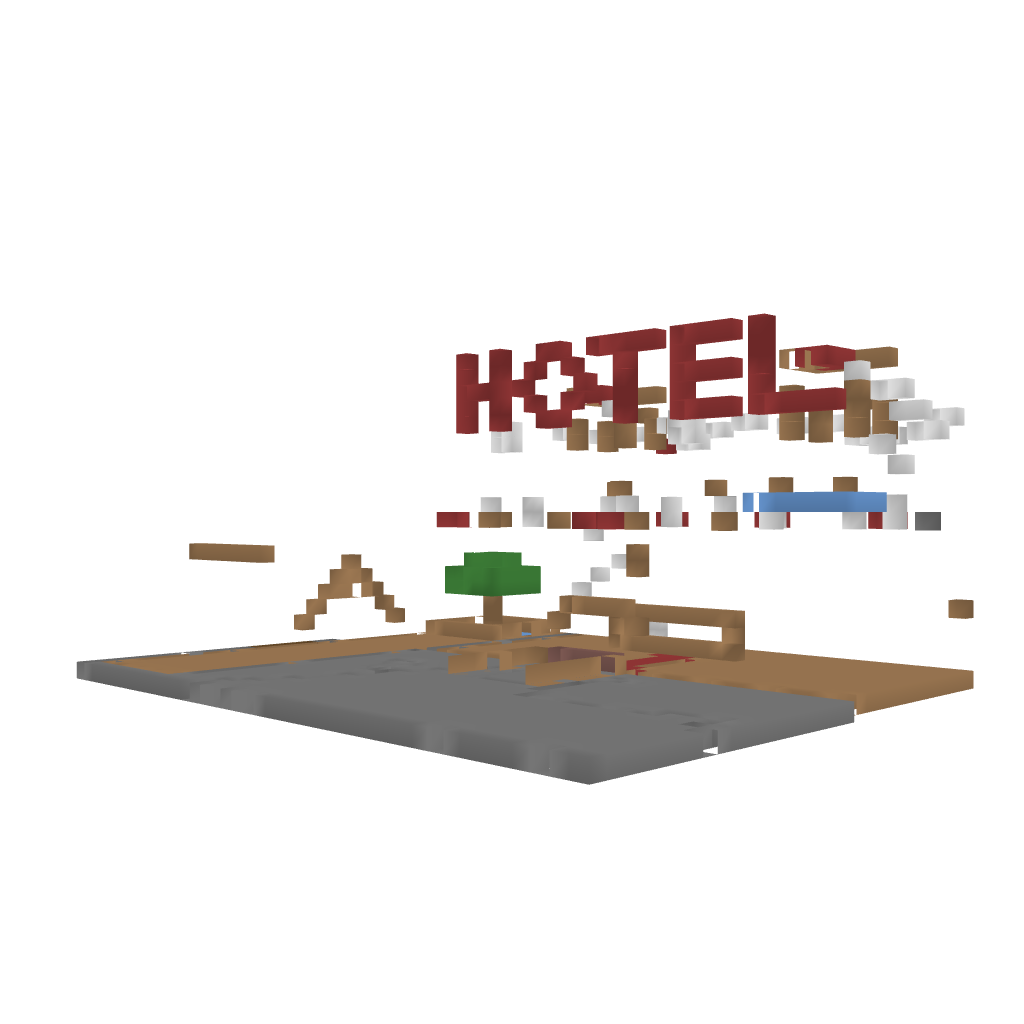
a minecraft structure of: QUARTS HOTEL bad low quality